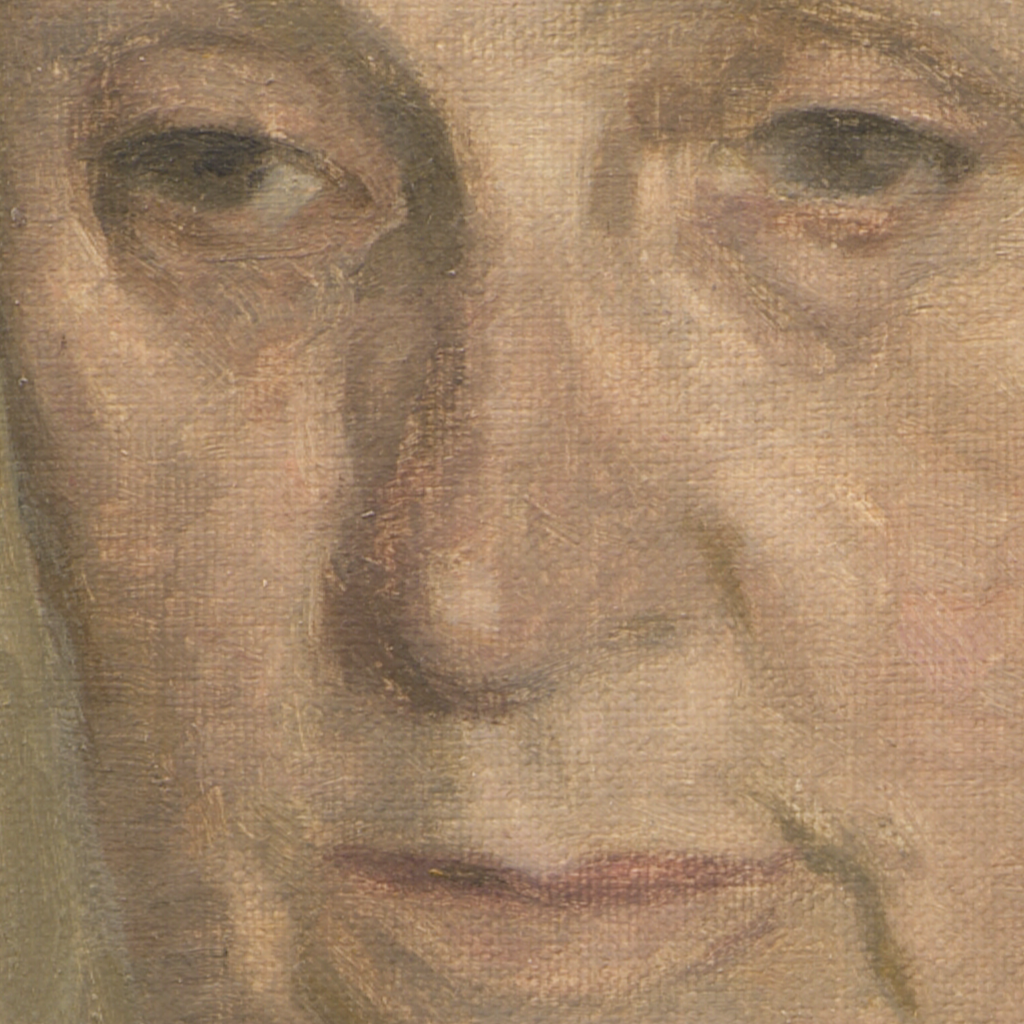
portrait painting, extreme close up, bright diffused light, detail of a woman's eyes, nose and lips, showing subtle facial features rendered in muted earth tones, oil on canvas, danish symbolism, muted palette